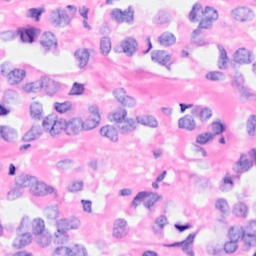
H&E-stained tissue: Breast